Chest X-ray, PA view. Patient: 57 years old, sex M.
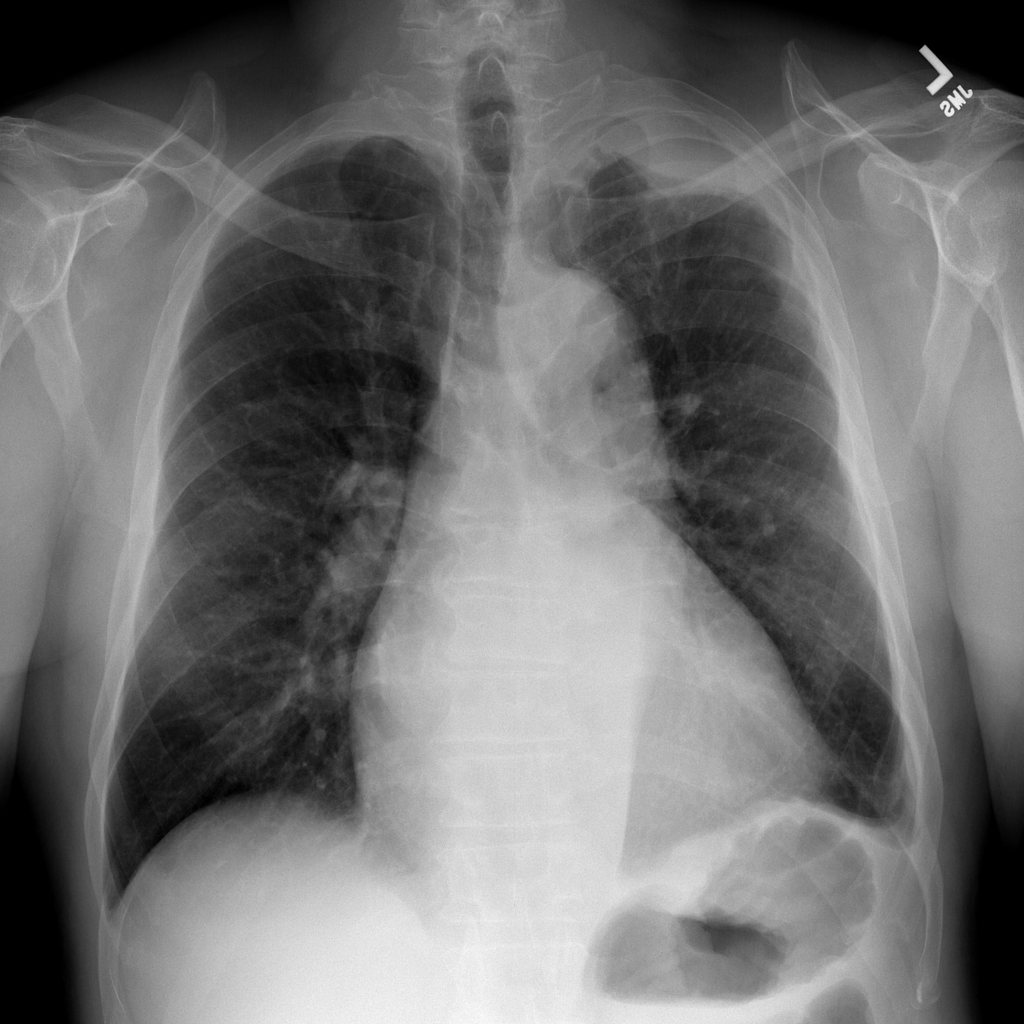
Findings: Cardiomegaly, Mass, Pleural_Thickening